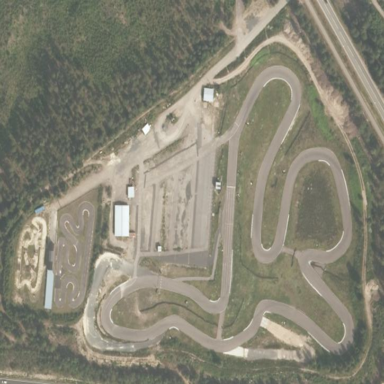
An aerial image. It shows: Sports centre with karting facilities.